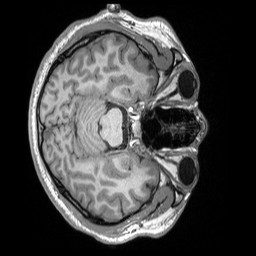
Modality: T1w
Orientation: axial
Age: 22
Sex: male
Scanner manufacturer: siemens
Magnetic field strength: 3 T
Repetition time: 2.53 s
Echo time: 0.00298 s